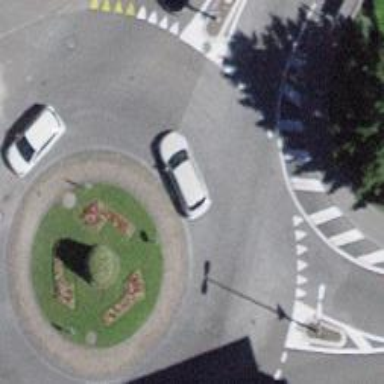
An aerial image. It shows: Secondary road with asphalt surface leading to roundabout junction.